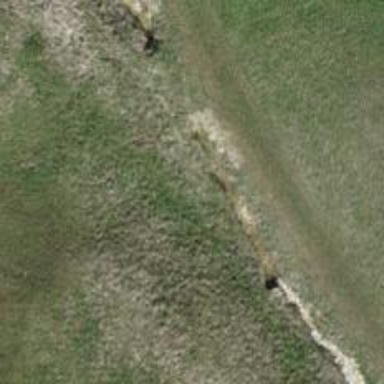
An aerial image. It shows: Ditch in the surroundings.